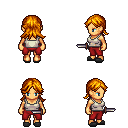
a pixel art fantasy rpg character, female body template, human, tanned skin, white pirate shirt, red pants, dark blonde loose hair, gray slippers, dagger, four views (front, back, left, right), 2x2 character sprite sheet, small pixel art, hard edges, no anti-aliasing